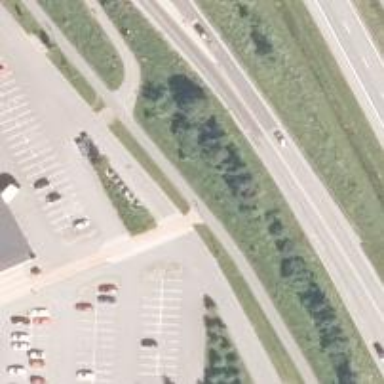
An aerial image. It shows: Cycleway.